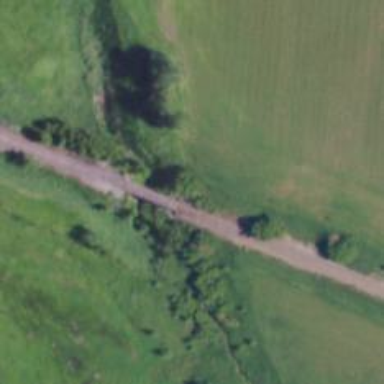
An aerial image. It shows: Bridge over railway line.